Question: I created a controller using in my Laravel application, here's the code:
'''
<?php
namespace App\Http\Controllers;
use Illuminate\Http\Request;
class NavigationController extends Controller {
public function welcome() {
return view("welcome");
}
}
'''
When I use a Closure or load the view directly, everything works fine. But, when I load view from inside a controller, it couldn't find it. Here's my file's code:
'''
Route::get('/', function () {
return view('NavigationController@welcome');
});
'''
The error it shows:
> InvalidArgumentException View [NavigationController@welcome] not found:

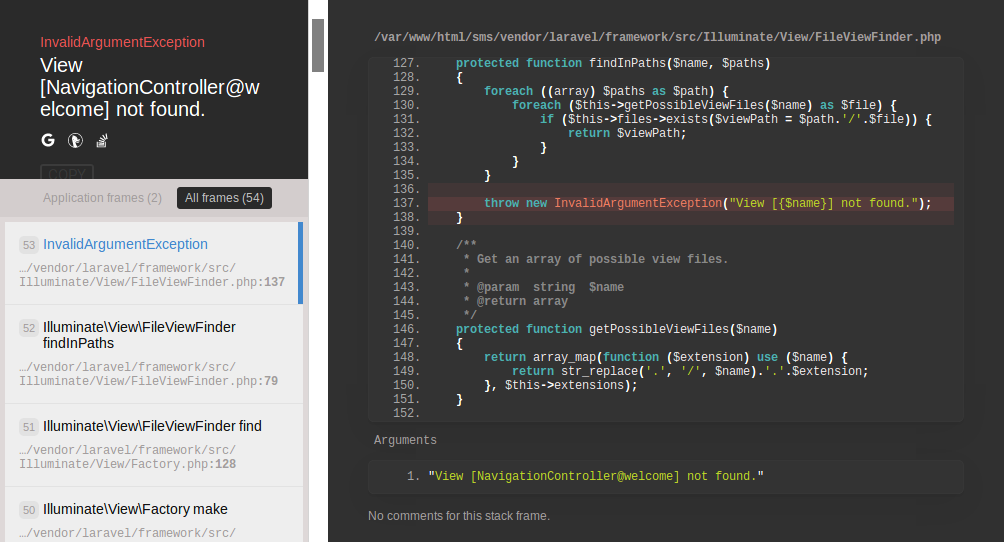
Answer: It's because the view NavigationController@welcome doesn't exist, this is a method.
Either you load the view from the closure :
'''
Route::get('/', function() {
return view('welcome');
});
'''
Either you call a method of the controller and this method loads the view:
'''
Route::get('/', 'NavigationController@welcome');
'''
Please see: <URL>